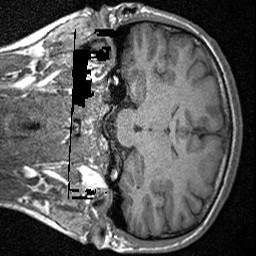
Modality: T1w
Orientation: coronal
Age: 19
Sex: male
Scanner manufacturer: siemens
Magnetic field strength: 3 T
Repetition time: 1.64 s
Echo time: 0.00234 s